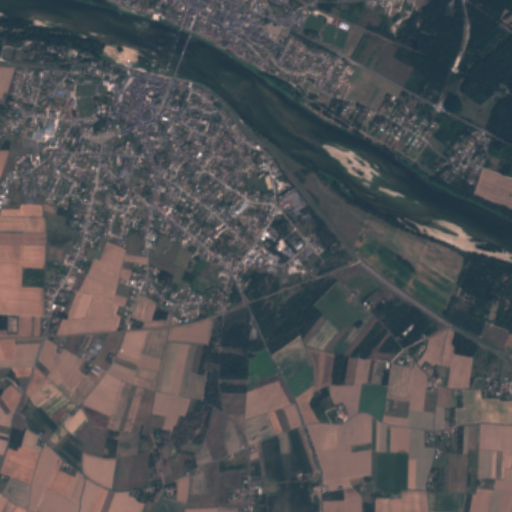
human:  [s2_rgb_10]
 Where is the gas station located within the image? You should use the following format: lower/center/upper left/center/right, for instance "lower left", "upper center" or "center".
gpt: The gas station is located in the upper center of the image.
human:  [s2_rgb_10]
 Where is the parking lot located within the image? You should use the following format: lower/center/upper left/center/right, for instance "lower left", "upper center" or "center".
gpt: The parking lot is located in the upper left of the image.
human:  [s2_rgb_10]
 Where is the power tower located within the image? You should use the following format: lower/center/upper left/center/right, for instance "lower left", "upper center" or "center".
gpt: The power tower is located in the center left of the image.
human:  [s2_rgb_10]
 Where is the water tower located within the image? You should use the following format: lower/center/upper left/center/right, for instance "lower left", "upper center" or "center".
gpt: The water tower is located in the center of the image.
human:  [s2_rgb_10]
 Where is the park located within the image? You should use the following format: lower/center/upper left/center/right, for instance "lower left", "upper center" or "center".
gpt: There is no park in the image.